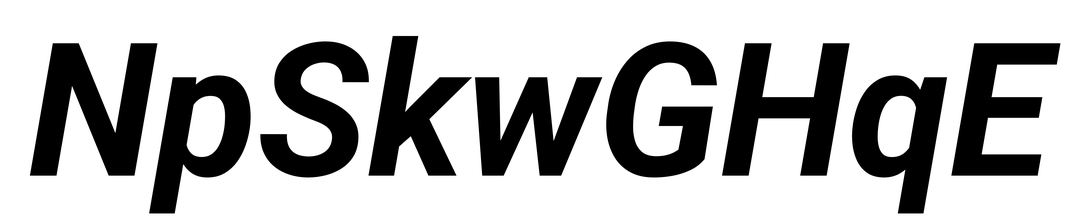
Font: Roboto-Italic_Bold_Italic